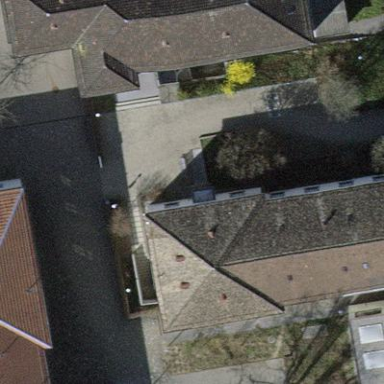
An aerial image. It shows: Photo of roof with pyramidal shape.